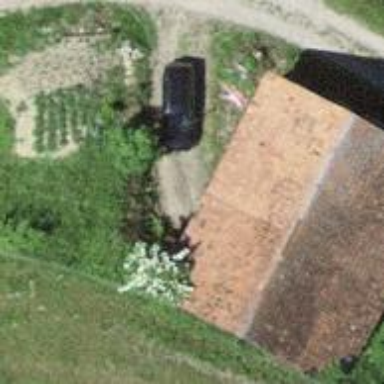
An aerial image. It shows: Shed building.